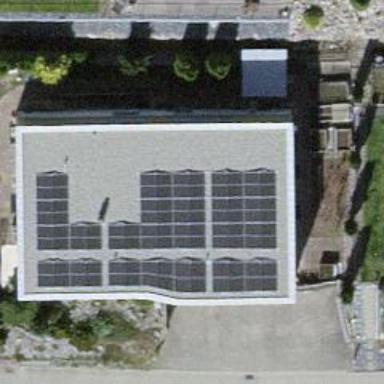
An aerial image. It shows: Solar power generator using photovoltaic method with solar photovoltaic panel types.